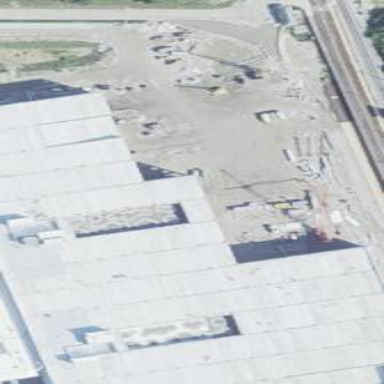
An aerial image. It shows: Rooftop parking building in park-and-ride facility.